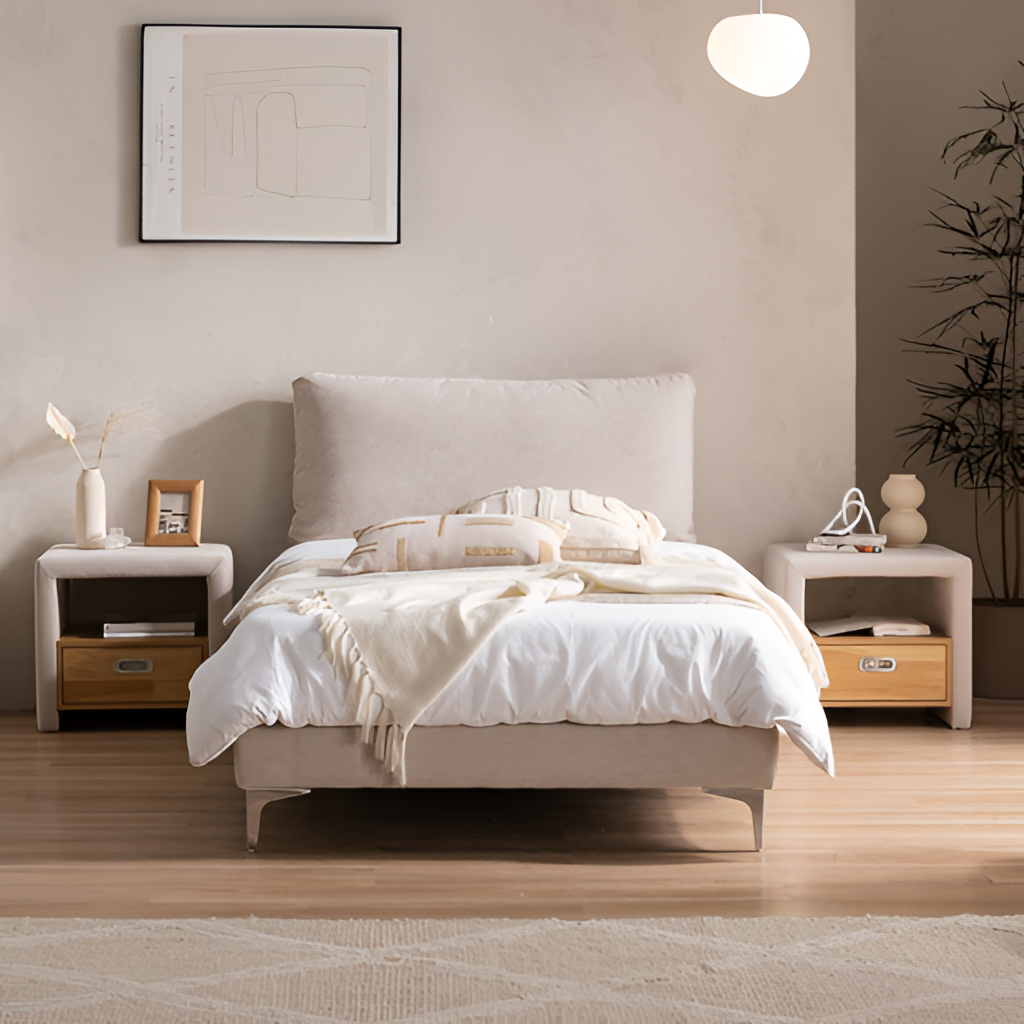
bedroom, fabric bed, paint wallpaper, with solid pattern, brown wood flooring, with plank pattern, modern